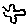
Label: bird